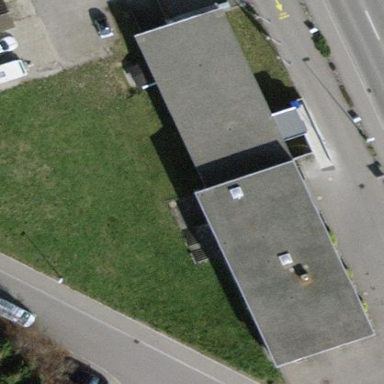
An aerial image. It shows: Commercial building.